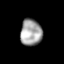
Tissue: skin
Cell type: Epithelial cells
Senescence score: 0.2425
Nuclear area (px): 560
Mean DAPI intensity: 161.913